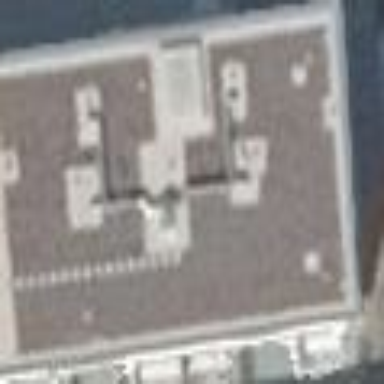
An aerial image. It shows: Flat-roofed apartment building.